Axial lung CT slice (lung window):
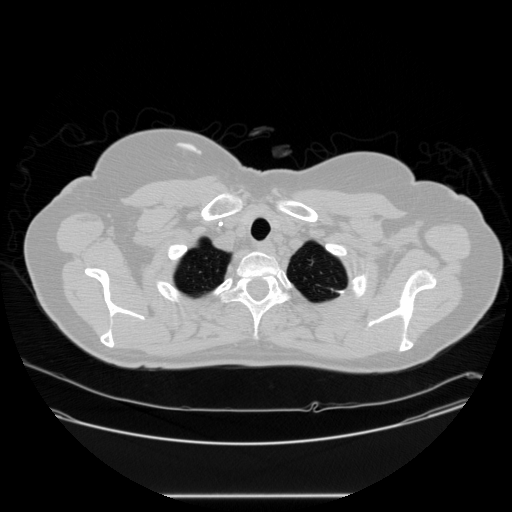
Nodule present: no